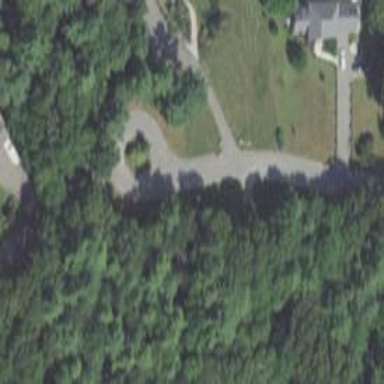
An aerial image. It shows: Residential road.